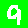
Digit: 9